Interaction volume radius: 10 \u00c5
Interaction volume height: 10 \u00c5
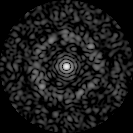
Disorder parameter: 0.7871